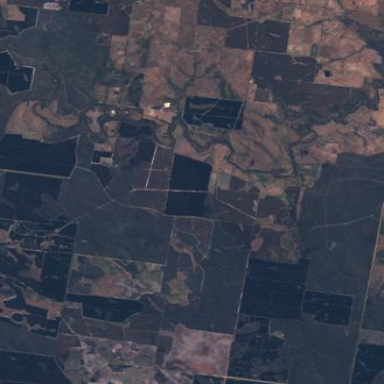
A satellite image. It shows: Forest predominantly made up of eucalyptus trees.